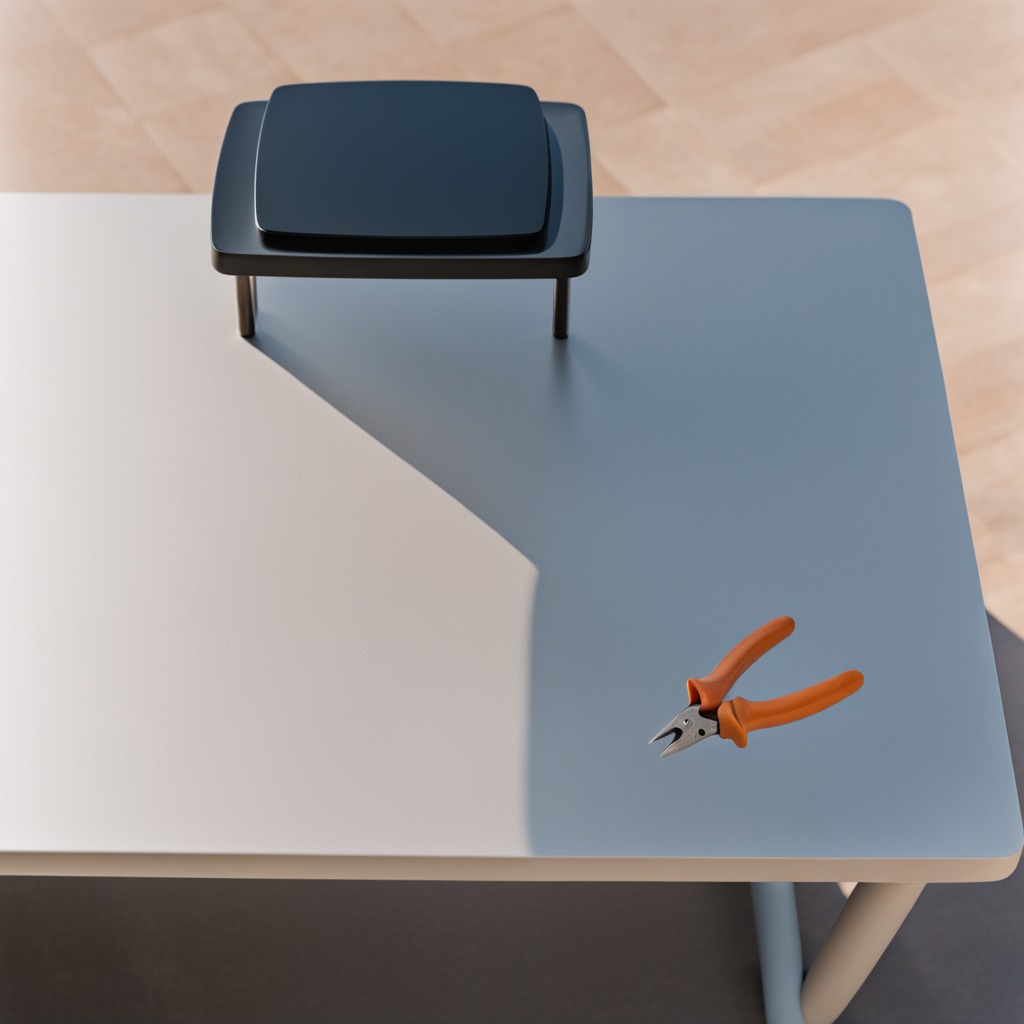
A plier lies on the table.